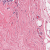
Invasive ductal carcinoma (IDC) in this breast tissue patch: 0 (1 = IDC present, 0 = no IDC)